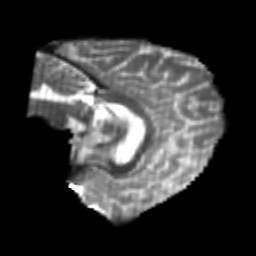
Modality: T2w
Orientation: sagittal
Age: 22
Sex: male
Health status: healthy
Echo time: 0.074 s